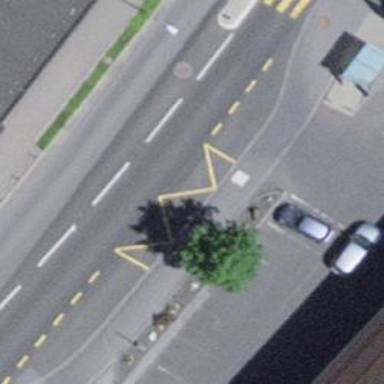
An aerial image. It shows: Public transport stop position.